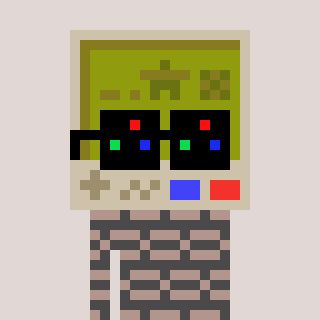
a pixel art character with square black sunglasses, a gameboy-shaped head and a grayscale-colored body on a warm background